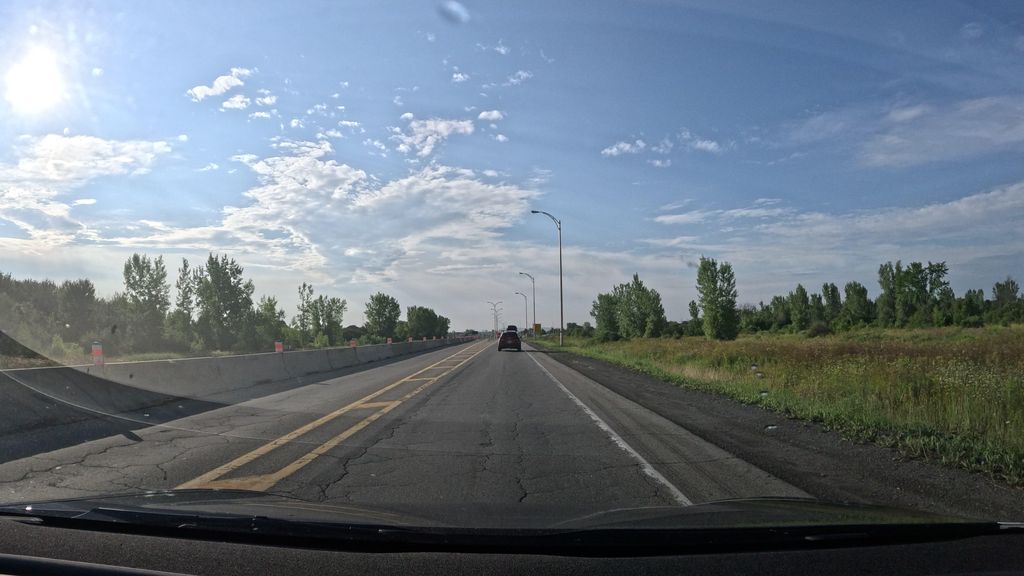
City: montreal